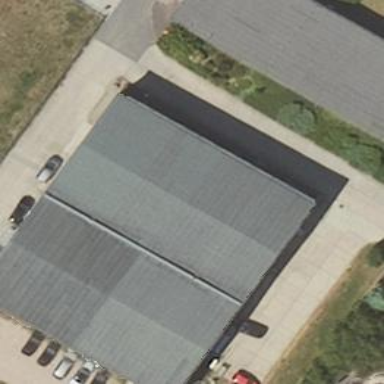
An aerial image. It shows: Commercial building.